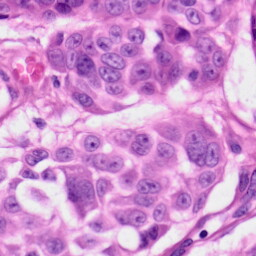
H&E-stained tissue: Skin